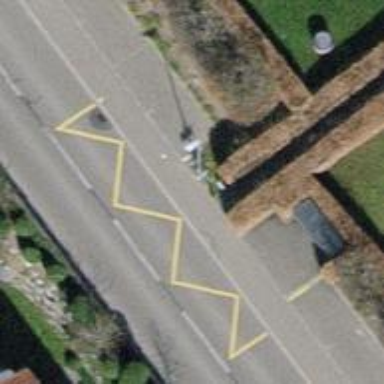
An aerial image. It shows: Bus stop with platform for public transport.